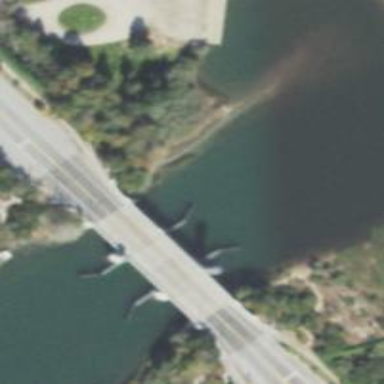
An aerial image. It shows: Bridge that is man-made.